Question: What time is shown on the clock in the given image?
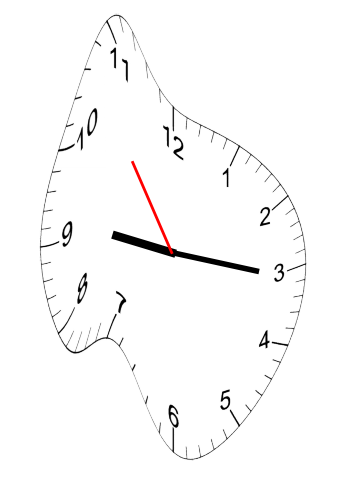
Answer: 09:15:54